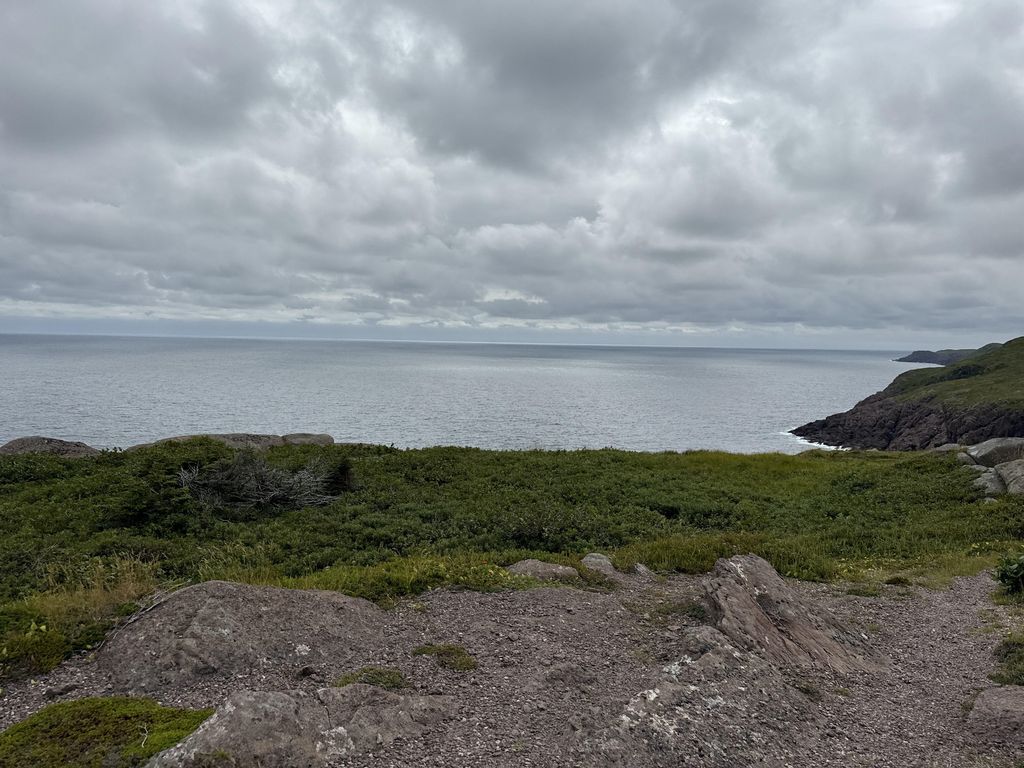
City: st_johns